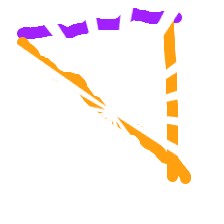
Shape: triangle